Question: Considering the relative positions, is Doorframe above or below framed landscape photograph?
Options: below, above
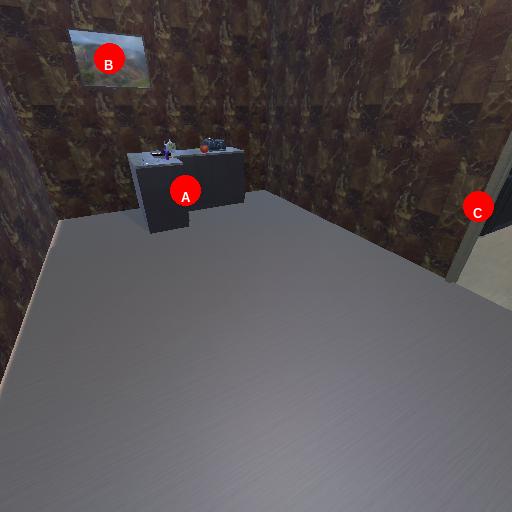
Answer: below